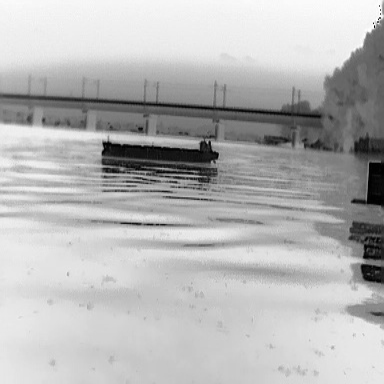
There is a liner in the infrared image.